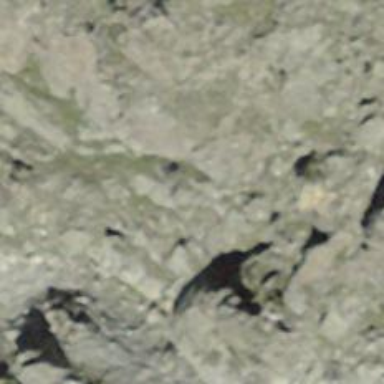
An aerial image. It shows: Natural cliff.